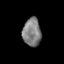
Tissue: prostate
Cell type: T cells
Senescence score: 0.2669
Nuclear area (px): 508
Mean DAPI intensity: 125.97